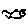
Label: bird